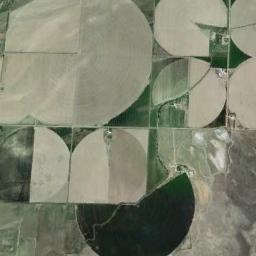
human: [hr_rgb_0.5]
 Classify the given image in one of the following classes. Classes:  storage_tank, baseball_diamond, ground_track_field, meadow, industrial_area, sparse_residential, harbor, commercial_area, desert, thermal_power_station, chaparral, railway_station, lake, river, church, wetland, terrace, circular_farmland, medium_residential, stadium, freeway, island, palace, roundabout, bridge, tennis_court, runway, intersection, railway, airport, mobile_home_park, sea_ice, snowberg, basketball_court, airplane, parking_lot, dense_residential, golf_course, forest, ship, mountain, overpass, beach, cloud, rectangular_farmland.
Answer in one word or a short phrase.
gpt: circular_farmland